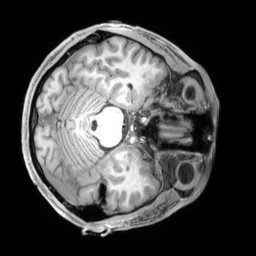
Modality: T1w
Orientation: axial
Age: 28
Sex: male
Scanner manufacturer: siemens
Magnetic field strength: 3 T
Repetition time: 2.2 s
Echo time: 0.00218 s